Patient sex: F
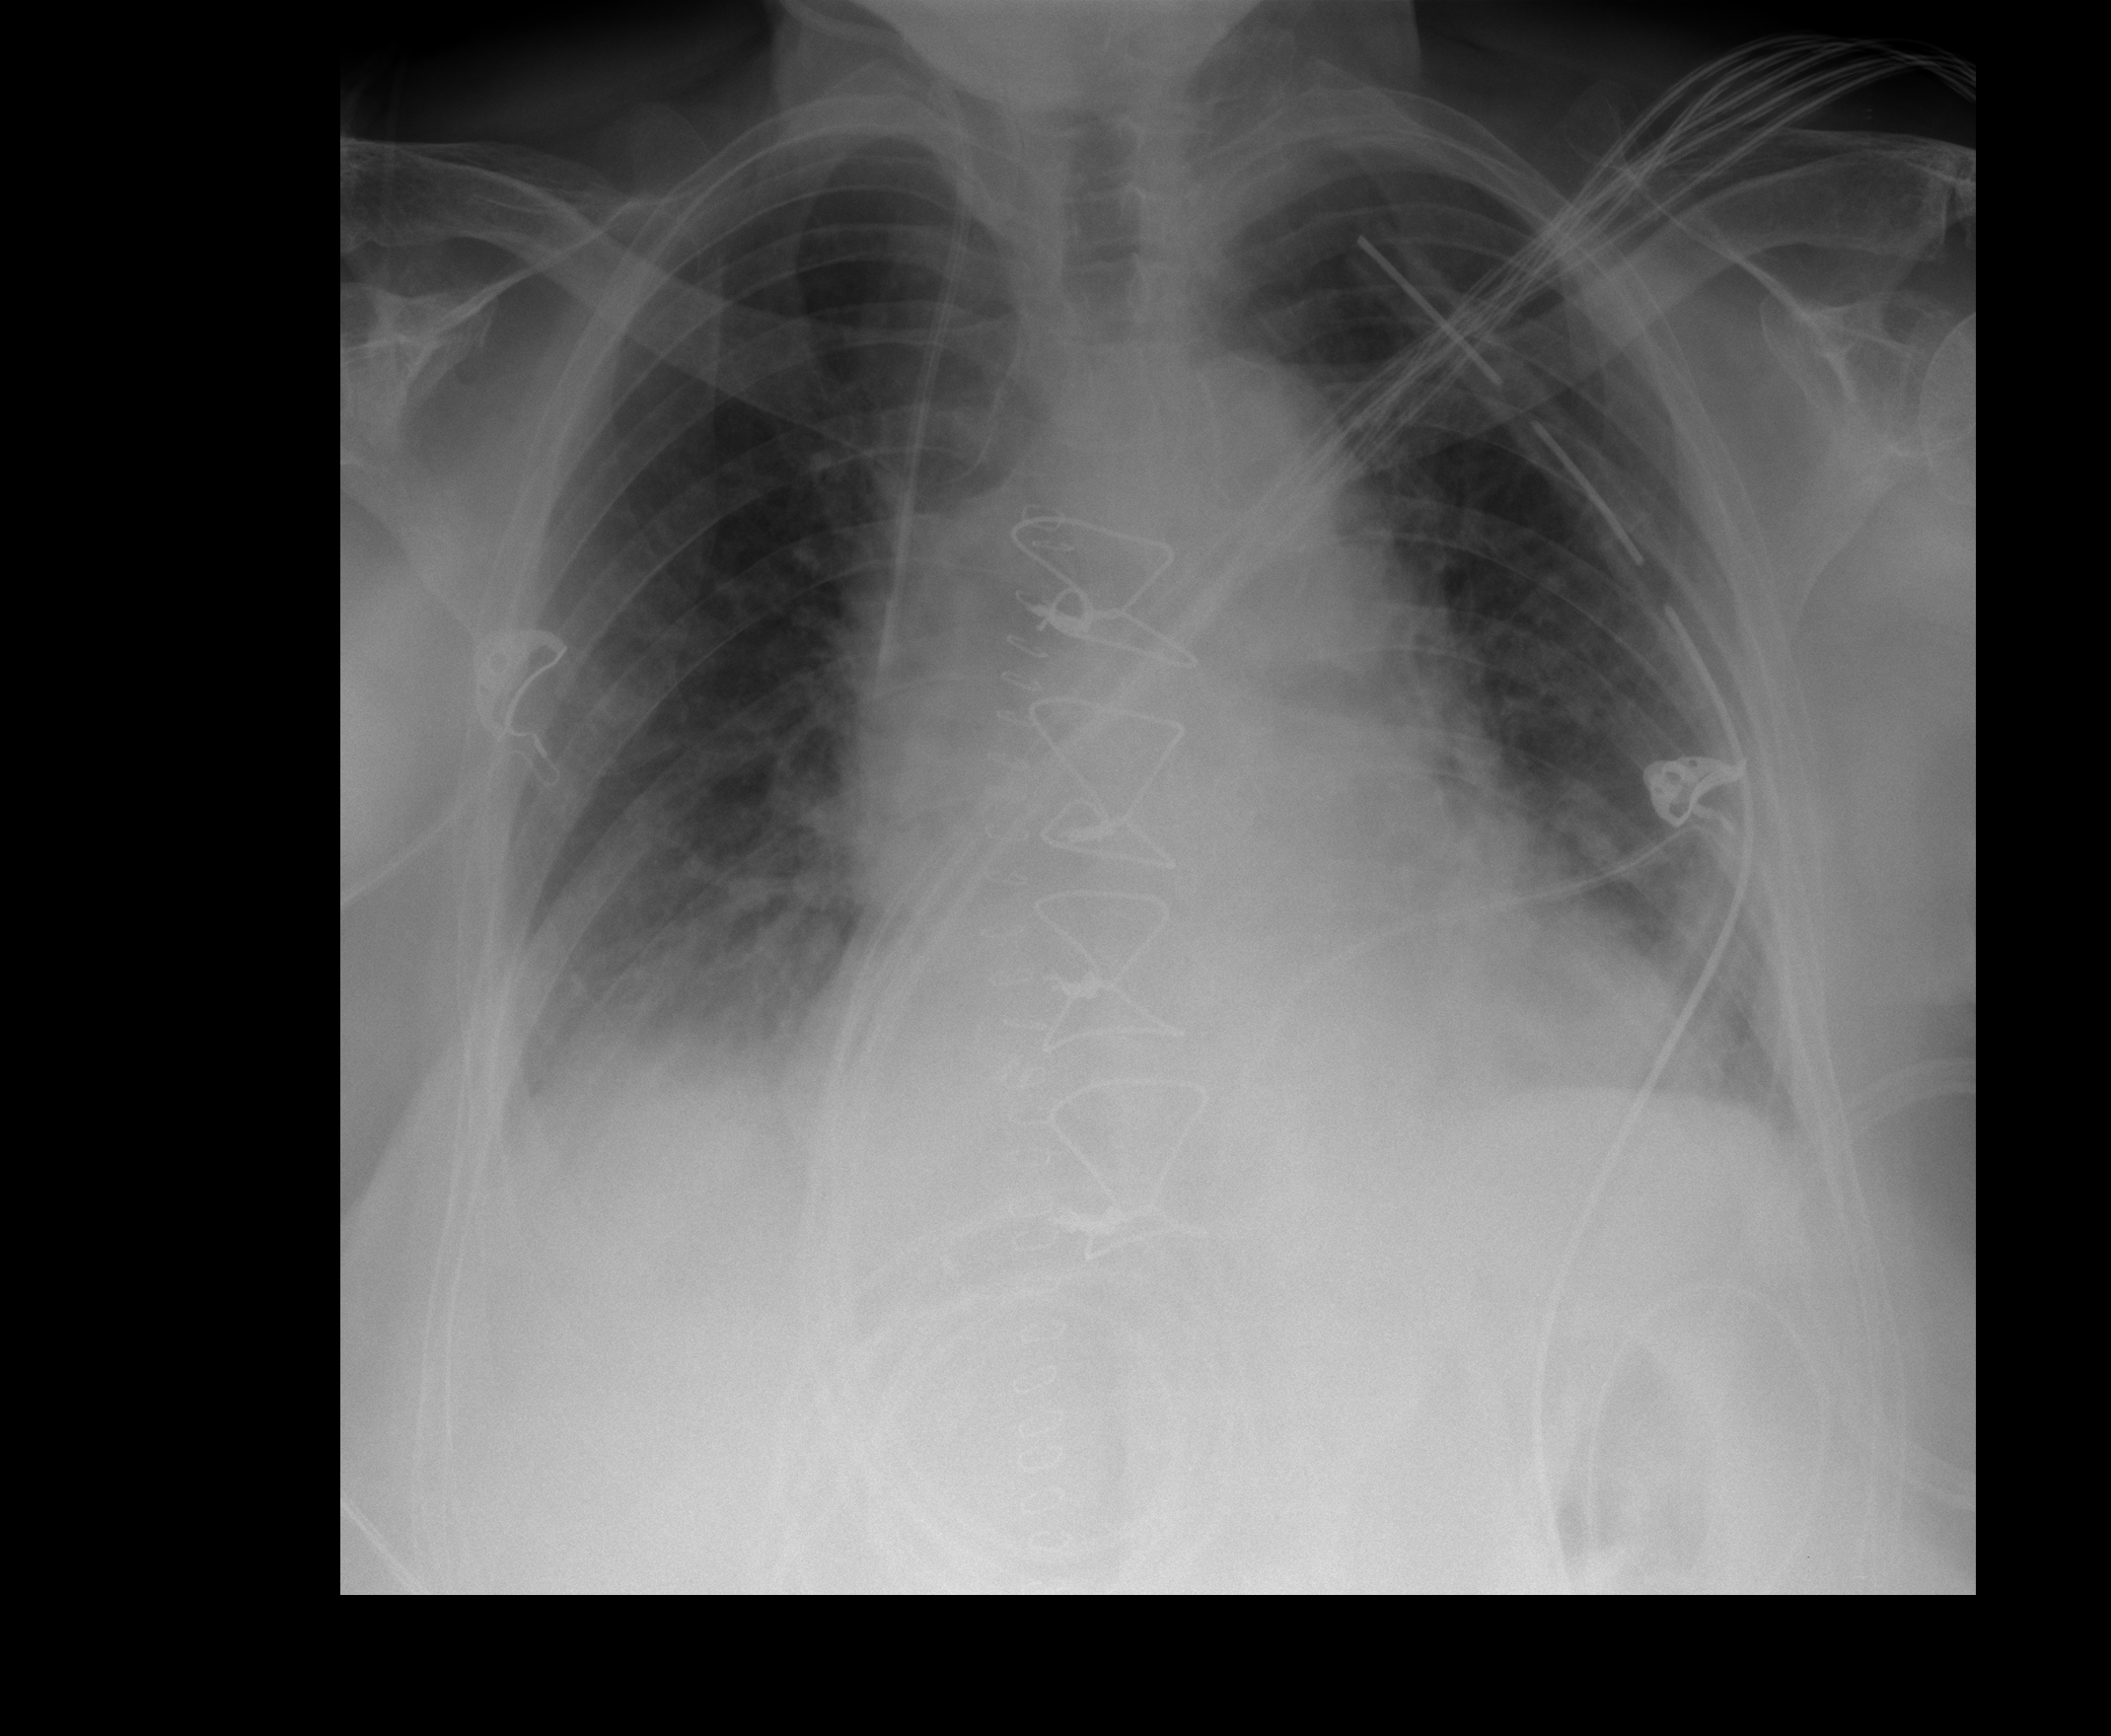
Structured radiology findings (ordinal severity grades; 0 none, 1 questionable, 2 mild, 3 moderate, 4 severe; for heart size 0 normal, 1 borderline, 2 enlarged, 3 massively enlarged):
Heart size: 2
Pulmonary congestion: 1
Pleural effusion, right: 2
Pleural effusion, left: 0
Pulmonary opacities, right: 0
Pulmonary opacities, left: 0
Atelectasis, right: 2
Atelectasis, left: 2